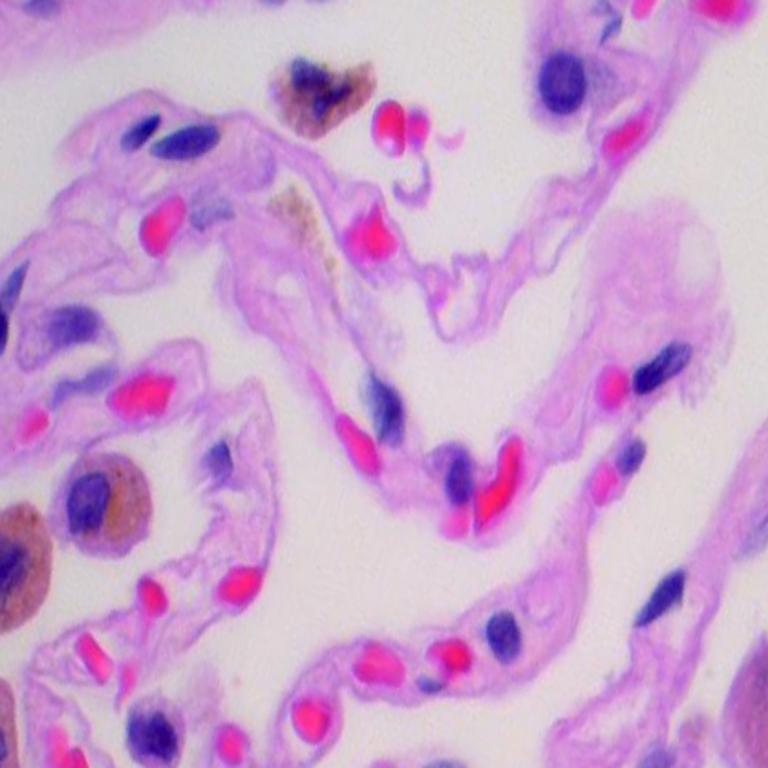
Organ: lung
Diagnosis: benign